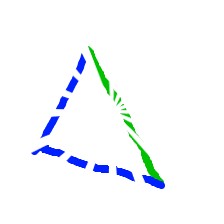
Shape: triangle